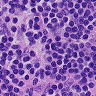
Metastatic tissue present: no